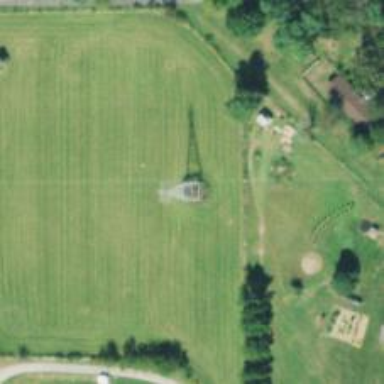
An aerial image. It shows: Lattice structure tower used for power distribution.